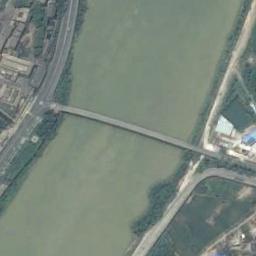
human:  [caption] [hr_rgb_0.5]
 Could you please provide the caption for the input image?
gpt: A slender, Straight bridge connects the land on both sides of the turquoise water, With many buildings and roads on the land .

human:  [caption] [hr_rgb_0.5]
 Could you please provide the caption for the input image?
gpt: There is a bridge over the river with many buildings and trees beside .

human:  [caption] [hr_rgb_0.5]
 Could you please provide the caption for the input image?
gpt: Many buildings are at either end of the bridge .

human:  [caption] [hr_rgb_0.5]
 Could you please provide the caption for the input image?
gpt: A bridge built on a dark green river while some green plants and buildings on both sides of the river .

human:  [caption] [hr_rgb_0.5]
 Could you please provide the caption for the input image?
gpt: The water under the bridge is green .